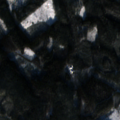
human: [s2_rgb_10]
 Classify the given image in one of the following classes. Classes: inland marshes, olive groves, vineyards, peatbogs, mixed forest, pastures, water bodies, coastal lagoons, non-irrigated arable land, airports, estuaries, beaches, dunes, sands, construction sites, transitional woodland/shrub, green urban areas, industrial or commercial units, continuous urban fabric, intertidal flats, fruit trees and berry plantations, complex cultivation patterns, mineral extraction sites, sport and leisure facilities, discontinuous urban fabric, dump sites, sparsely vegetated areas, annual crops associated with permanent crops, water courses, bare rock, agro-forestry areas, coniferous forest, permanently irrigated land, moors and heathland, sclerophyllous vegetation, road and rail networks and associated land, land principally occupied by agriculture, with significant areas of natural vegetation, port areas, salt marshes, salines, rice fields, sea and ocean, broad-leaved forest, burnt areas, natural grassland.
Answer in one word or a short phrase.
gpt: coniferous forest, mixed forest